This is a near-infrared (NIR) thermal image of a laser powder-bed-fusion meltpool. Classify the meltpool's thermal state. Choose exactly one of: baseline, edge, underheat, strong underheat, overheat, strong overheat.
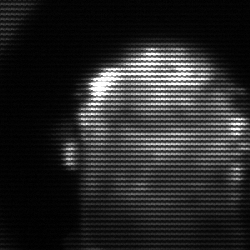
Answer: baseline